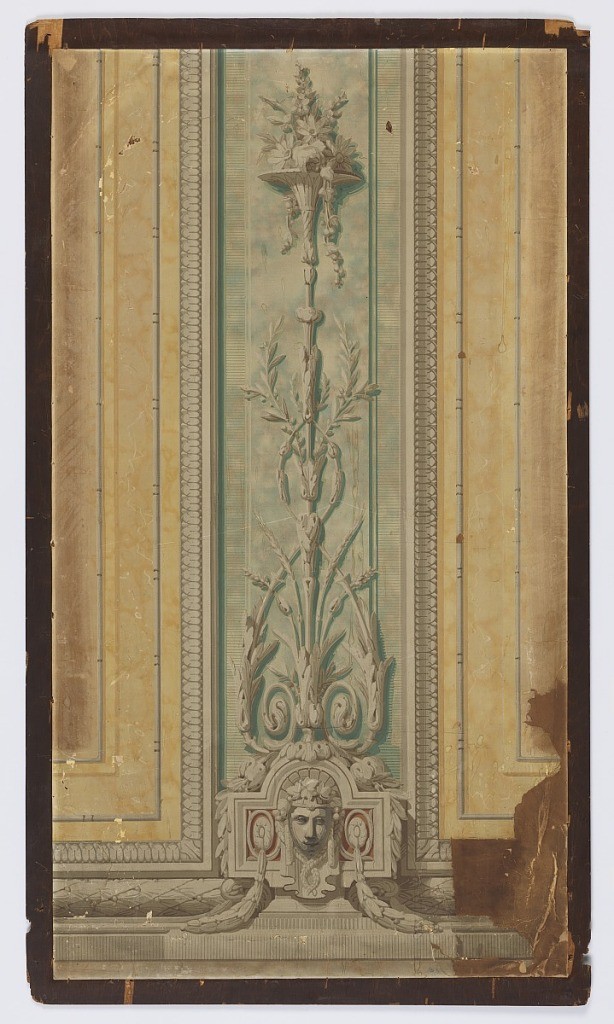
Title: Decorative panel
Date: ca. 1860
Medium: Block-printed paper, wood support
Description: Vertical strip mounted in three separate sections. Approximation to Louis XVI style. Pilaster in blue and gray, with arabesques and a pink medallion in simulated relief, and portions of flanking panels in neutral yellow.

From catalog card: Framed. Lower right corner of lowest section is missing.